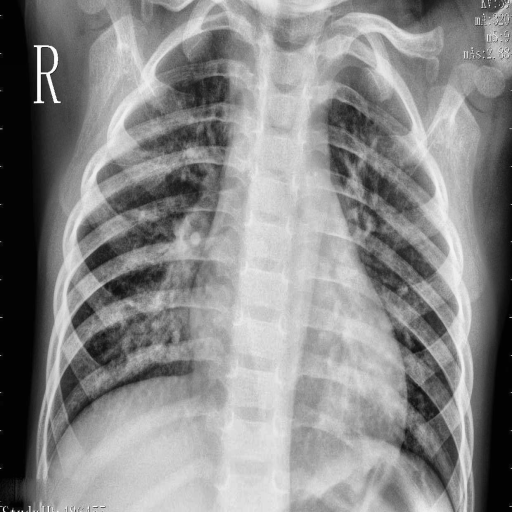
Finding: PNEUMONIA